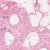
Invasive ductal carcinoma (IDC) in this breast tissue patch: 0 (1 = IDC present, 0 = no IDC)